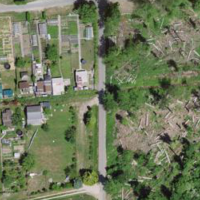
EUNIS habitat code: 41
Species observed at this site:
Rhagonycha fulva
Chelidonium majus